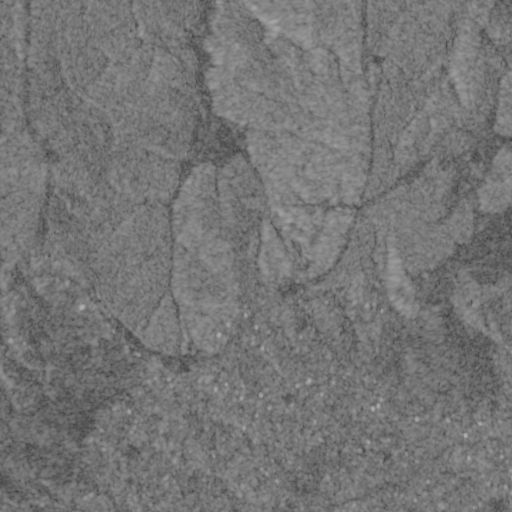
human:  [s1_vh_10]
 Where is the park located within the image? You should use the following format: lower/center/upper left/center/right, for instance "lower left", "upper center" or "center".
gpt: The park is located in the lower center of the image.
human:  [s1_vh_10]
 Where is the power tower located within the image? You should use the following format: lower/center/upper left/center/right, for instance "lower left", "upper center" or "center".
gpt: The power tower is located in the upper left of the image.
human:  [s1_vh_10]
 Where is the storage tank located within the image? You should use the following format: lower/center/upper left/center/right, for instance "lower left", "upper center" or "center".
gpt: The storage tank is located in the center left of the image.
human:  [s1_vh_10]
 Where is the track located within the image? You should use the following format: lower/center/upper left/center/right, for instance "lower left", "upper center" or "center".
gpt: There is no track in the image.

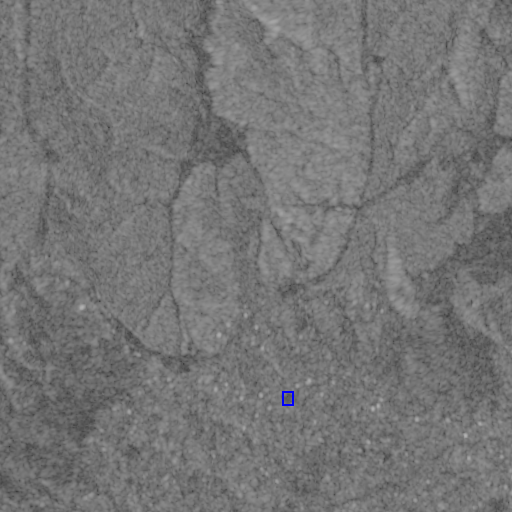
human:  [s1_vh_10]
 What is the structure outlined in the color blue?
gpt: The structure outlined in blue is a park.
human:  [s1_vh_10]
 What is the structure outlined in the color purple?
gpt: There is no purple outline.